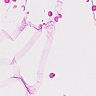
Metastatic tissue present: no